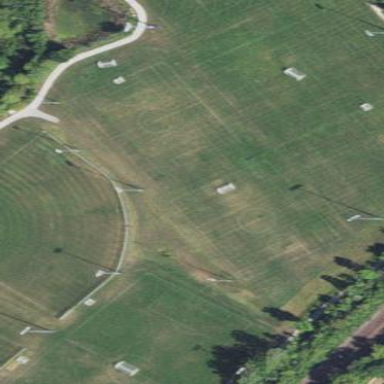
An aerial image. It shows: Soccer pitch designated for leisure and sports activities.